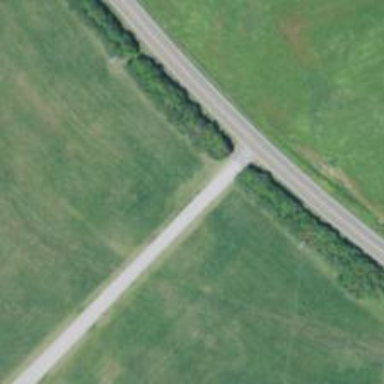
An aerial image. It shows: Driveway leading to service road.